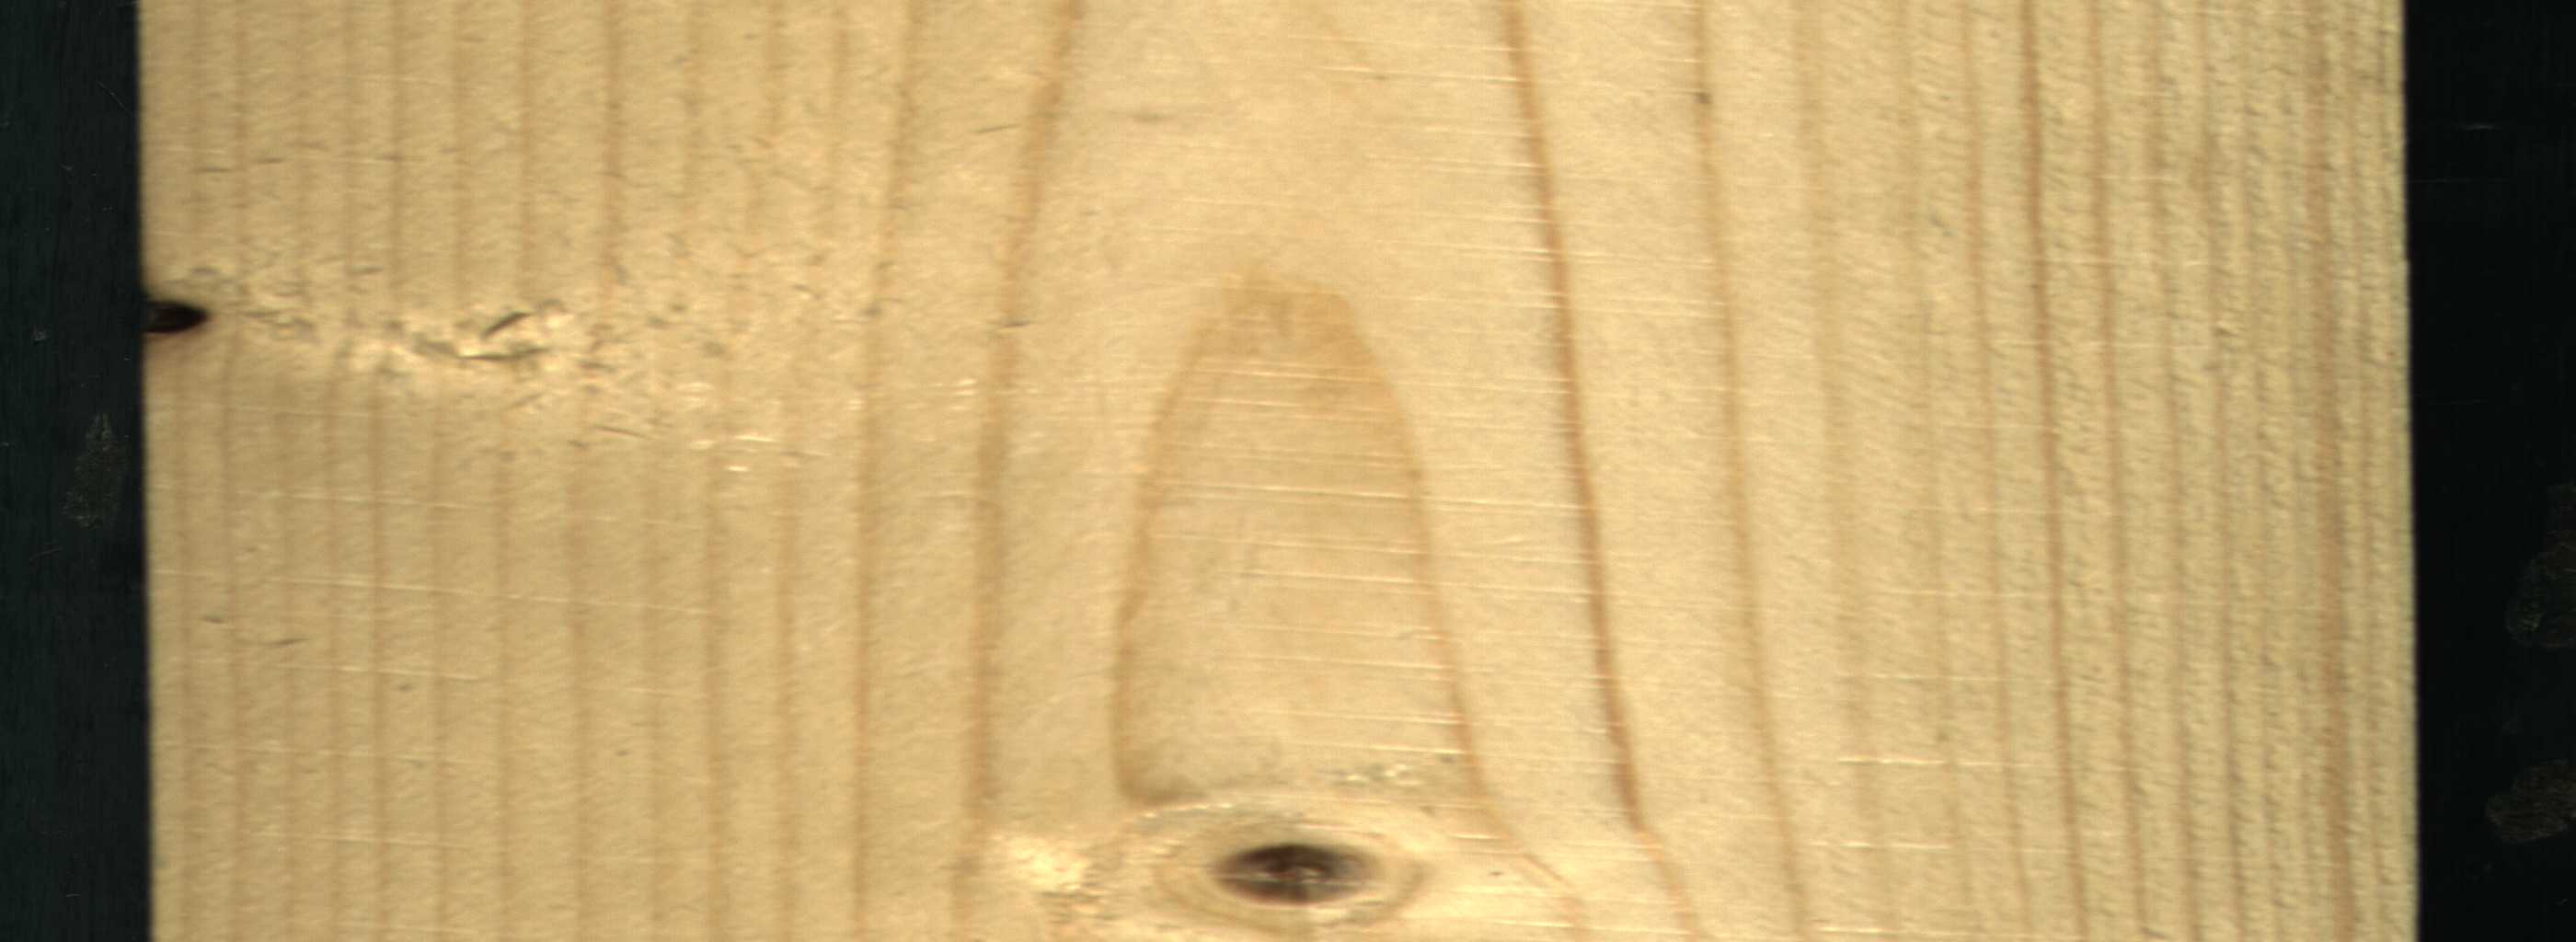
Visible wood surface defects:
Knot_missing
Live_Knot